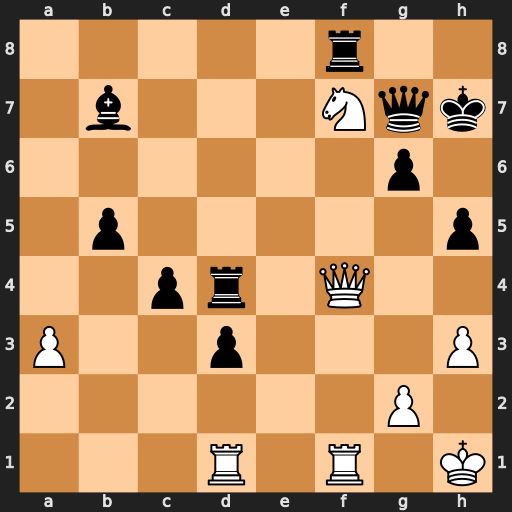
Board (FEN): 5r2/1b3Nqk/6p1/1p5p/2pr1Q2/P2p3P/6P1/3R1R1K
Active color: w
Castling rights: -
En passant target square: -
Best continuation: Ng5+ Kg8 Qxf8+ Qxf8 Rxf8+ Kxf8 Ne6+ Ke7 Nxd4